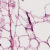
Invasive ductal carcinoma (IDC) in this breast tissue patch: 0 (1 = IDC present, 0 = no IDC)